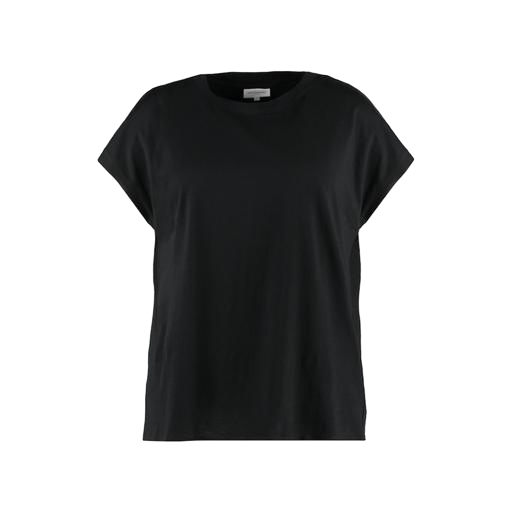
boxy fit t-shirt, loose fit t-shirt, black t-shirt basique jersey, white background